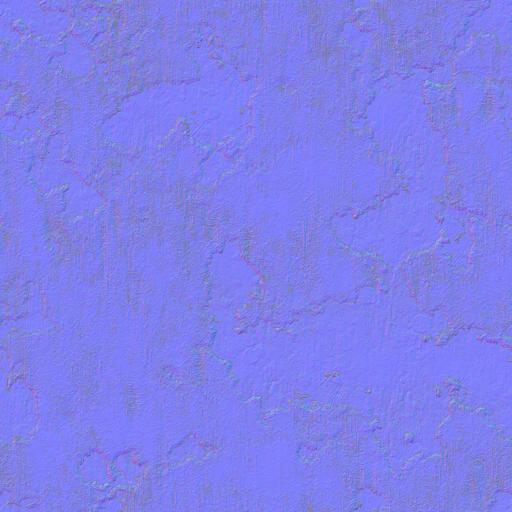
metal paint painted rust yellow